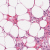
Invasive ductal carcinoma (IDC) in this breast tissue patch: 0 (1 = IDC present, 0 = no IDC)